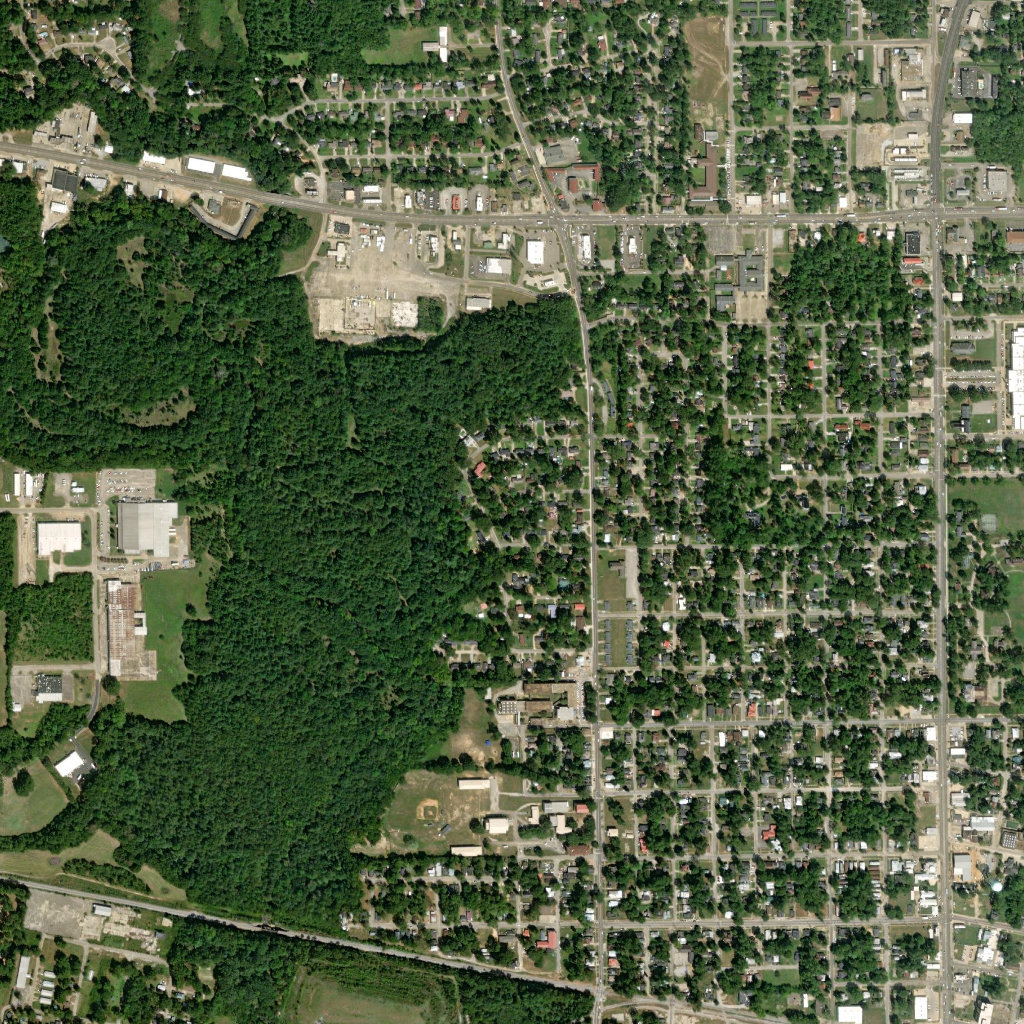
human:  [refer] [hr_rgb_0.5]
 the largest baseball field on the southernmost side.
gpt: <box>[[37, 74, 43, 81, 0]]</box>